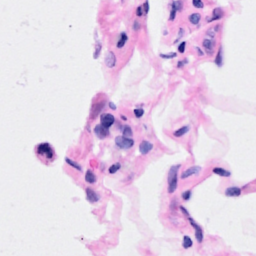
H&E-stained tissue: Breast